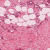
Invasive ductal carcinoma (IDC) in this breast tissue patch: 1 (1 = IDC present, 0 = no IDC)